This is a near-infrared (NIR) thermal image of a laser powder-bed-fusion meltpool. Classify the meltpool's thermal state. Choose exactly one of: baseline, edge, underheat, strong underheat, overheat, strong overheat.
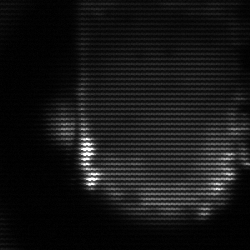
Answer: baseline